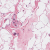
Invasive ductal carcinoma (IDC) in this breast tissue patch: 0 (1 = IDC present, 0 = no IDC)